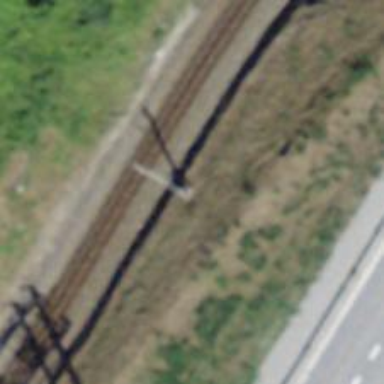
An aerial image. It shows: Catenary mast for power lines.